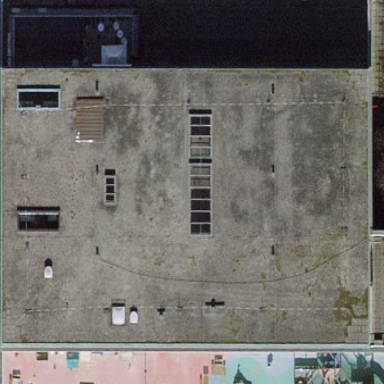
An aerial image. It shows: Part of building.